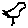
Label: bird